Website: macys
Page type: customer-info-address
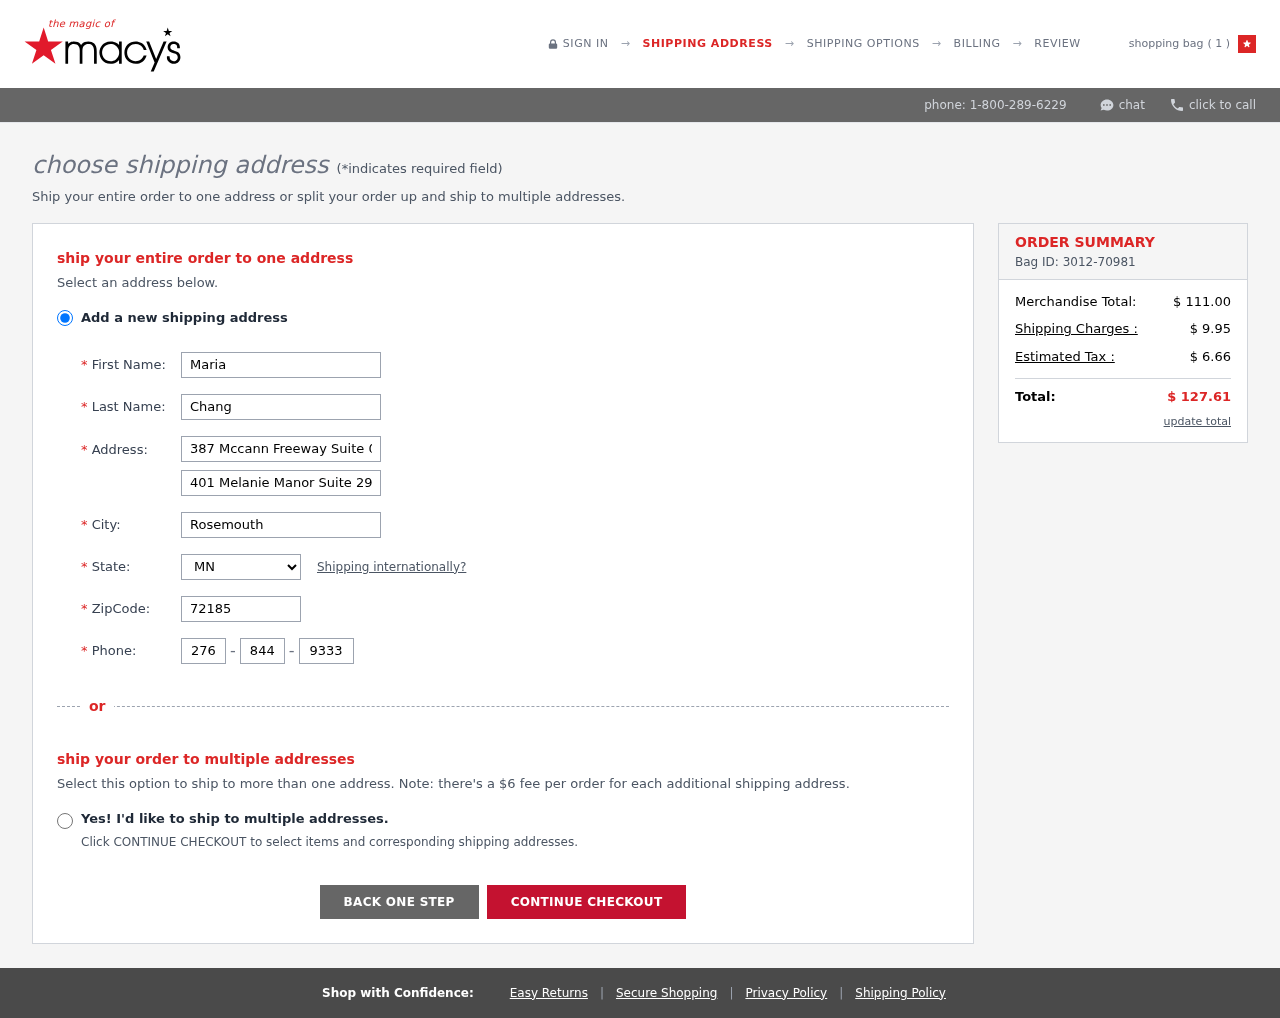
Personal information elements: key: PII_CITY
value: Rosemouth
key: PII_FIRSTNAME
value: Maria
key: PII_LASTNAME
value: Chang
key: PII_PHONE_AREA
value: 276
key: PII_PHONE_PREFIX
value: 844
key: PII_PHONE_SUFFIX
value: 9333
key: PII_POSTCODE
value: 72185
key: PII_STATE_ABBR
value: MN
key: PII_STREET
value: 387 Mccann Freeway Suite 037
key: PII_STREET2
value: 401 Melanie Manor Suite 297
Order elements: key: ORDER_NUM_ITEMS
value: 1
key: ORDER_ID
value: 3012-70981
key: ORDER_SUBTOTAL
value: $ 111.00
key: ORDER_SHIPPING_COST
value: $ 9.95
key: ORDER_TAX
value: $ 6.66
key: ORDER_TOTAL
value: $ 127.61